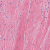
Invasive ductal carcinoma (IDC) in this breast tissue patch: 1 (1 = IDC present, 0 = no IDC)